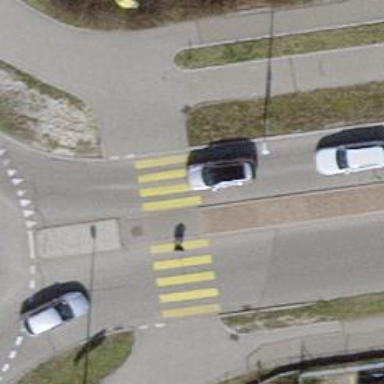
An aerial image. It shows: Marked asphalt cycleway crossing.